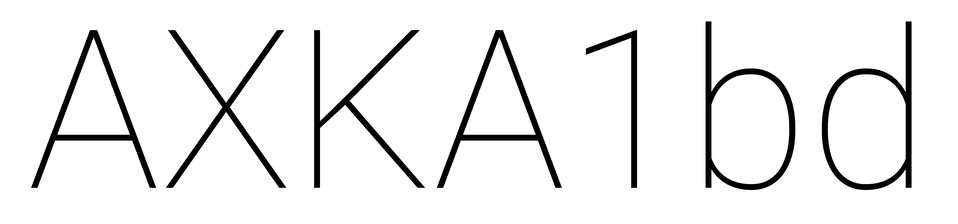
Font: Roboto_Thin